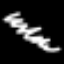
Label: squiggle